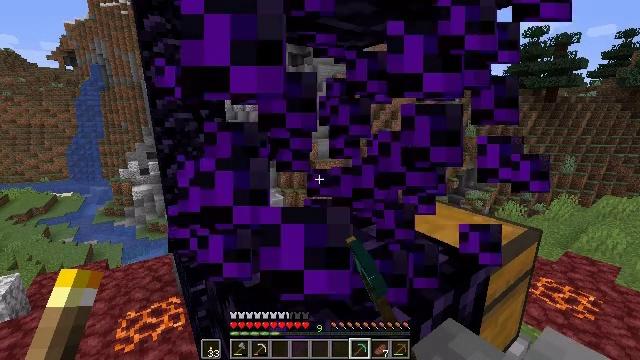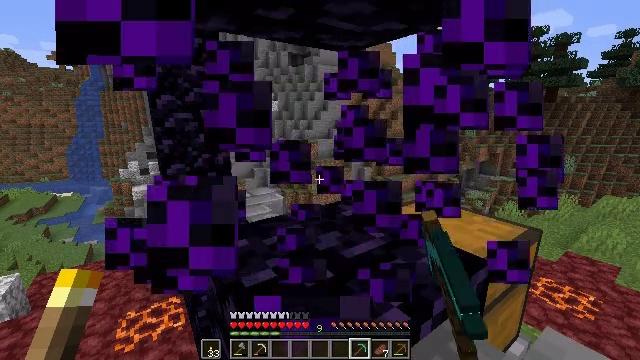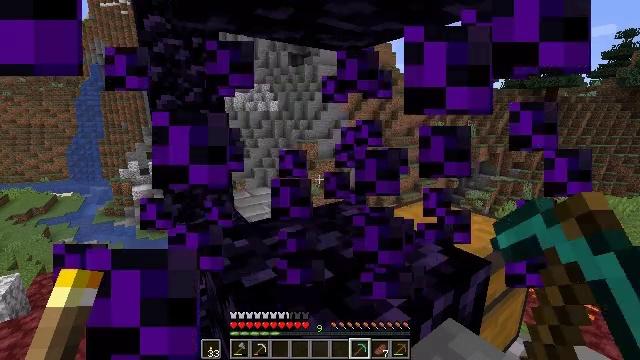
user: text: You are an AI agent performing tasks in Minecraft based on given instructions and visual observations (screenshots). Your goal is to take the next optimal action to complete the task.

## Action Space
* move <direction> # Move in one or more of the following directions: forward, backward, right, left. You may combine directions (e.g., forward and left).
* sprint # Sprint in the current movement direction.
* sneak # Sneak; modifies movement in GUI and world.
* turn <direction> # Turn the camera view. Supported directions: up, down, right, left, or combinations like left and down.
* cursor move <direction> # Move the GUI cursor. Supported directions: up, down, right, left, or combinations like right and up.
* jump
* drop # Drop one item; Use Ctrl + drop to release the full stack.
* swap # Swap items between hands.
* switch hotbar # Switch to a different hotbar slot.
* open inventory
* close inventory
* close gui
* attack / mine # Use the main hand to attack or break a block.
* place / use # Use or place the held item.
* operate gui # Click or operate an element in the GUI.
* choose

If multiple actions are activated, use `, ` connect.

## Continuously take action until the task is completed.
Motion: motion action
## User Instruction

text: Attack the crying obsidian to obtain it.
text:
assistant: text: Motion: attack / mine
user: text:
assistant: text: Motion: attack / mine
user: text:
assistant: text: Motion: attack / mine